Interaction volume radius: 10 \u00c5
Interaction volume height: 20 \u00c5
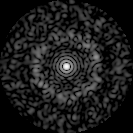
Disorder parameter: 0.8519